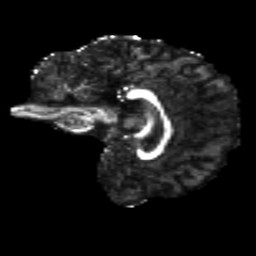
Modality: FA
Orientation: sagittal
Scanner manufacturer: siemens
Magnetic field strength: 3 T
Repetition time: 4.16 s
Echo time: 0.0806 s